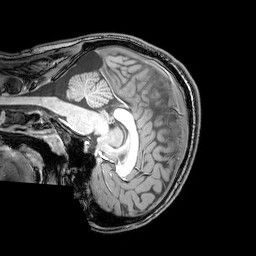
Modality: T1w
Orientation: sagittal
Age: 21
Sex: male
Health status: healthy
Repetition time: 0.081 s
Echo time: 0.037 s